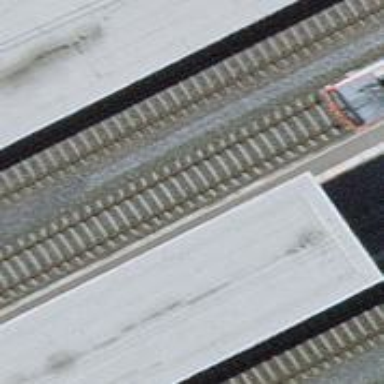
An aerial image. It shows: Public transport stop position along the railway.